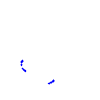
Particle: kaon